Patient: sex F, age 54
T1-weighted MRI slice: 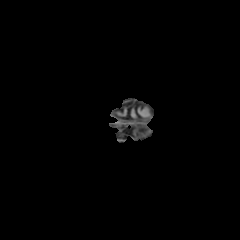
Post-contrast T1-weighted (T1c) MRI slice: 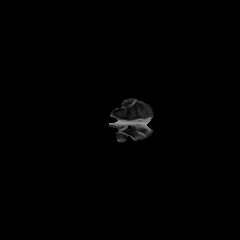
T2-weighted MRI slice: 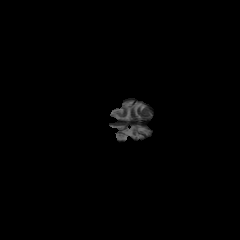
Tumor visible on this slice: no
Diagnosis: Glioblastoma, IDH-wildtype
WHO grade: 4